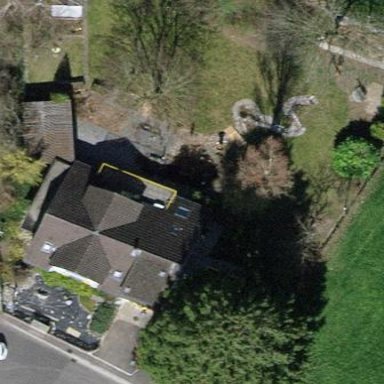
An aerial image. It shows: Detached building.